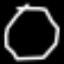
Label: octagon